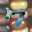
Label: 7